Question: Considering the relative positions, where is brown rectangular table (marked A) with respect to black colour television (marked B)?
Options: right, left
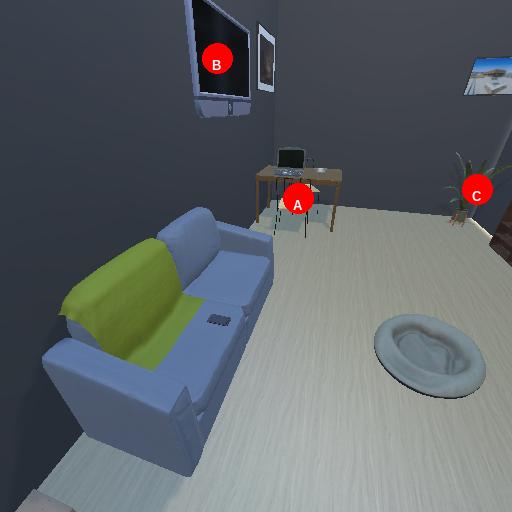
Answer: right